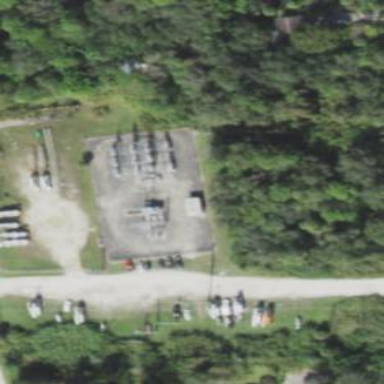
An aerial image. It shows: Outdoor distribution substation.